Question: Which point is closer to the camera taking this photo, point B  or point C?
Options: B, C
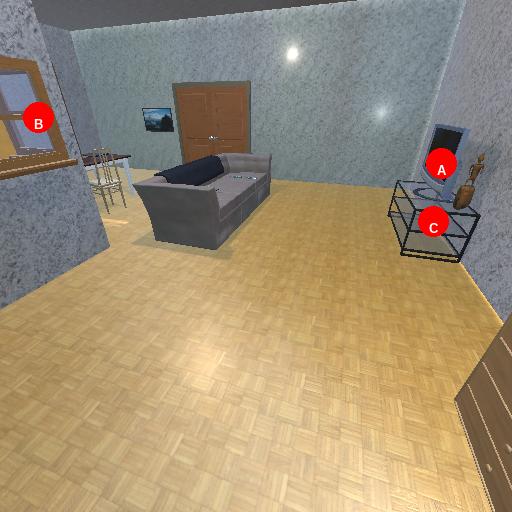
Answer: B